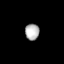
Tissue: lung
Cell type: Epithelial cells
Senescence score: 0.2029
Nuclear area (px): 224
Mean DAPI intensity: 180.478